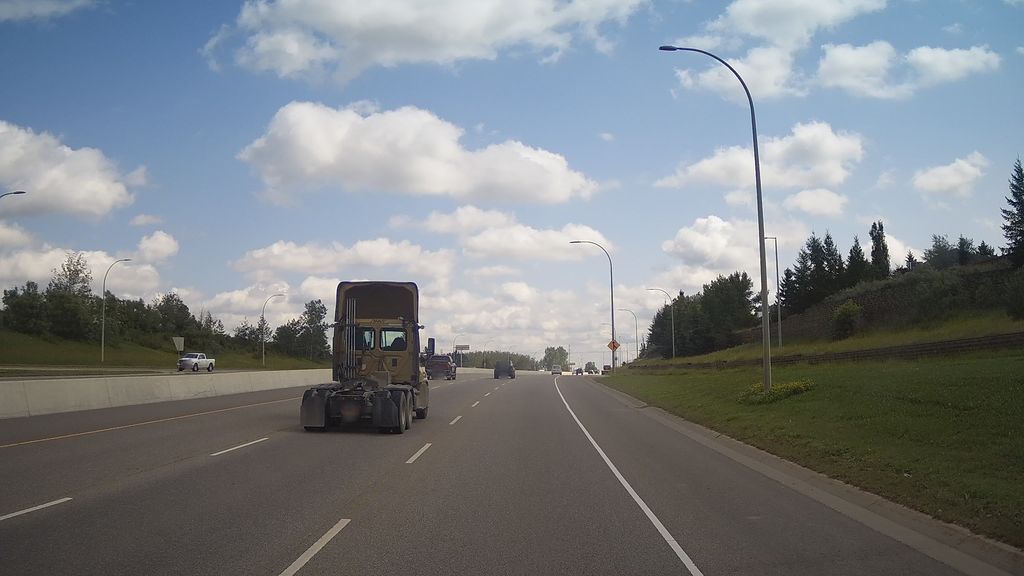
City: edmonton